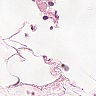
Metastatic tissue present: no